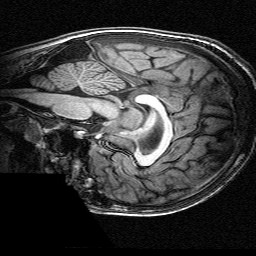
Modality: T1w
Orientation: sagittal
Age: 11
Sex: male
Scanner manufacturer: siemens
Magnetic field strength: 3 T
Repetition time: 2.3 s
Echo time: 0.00336 s